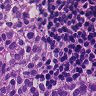
Metastatic tissue present: yes